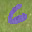
Label: 6